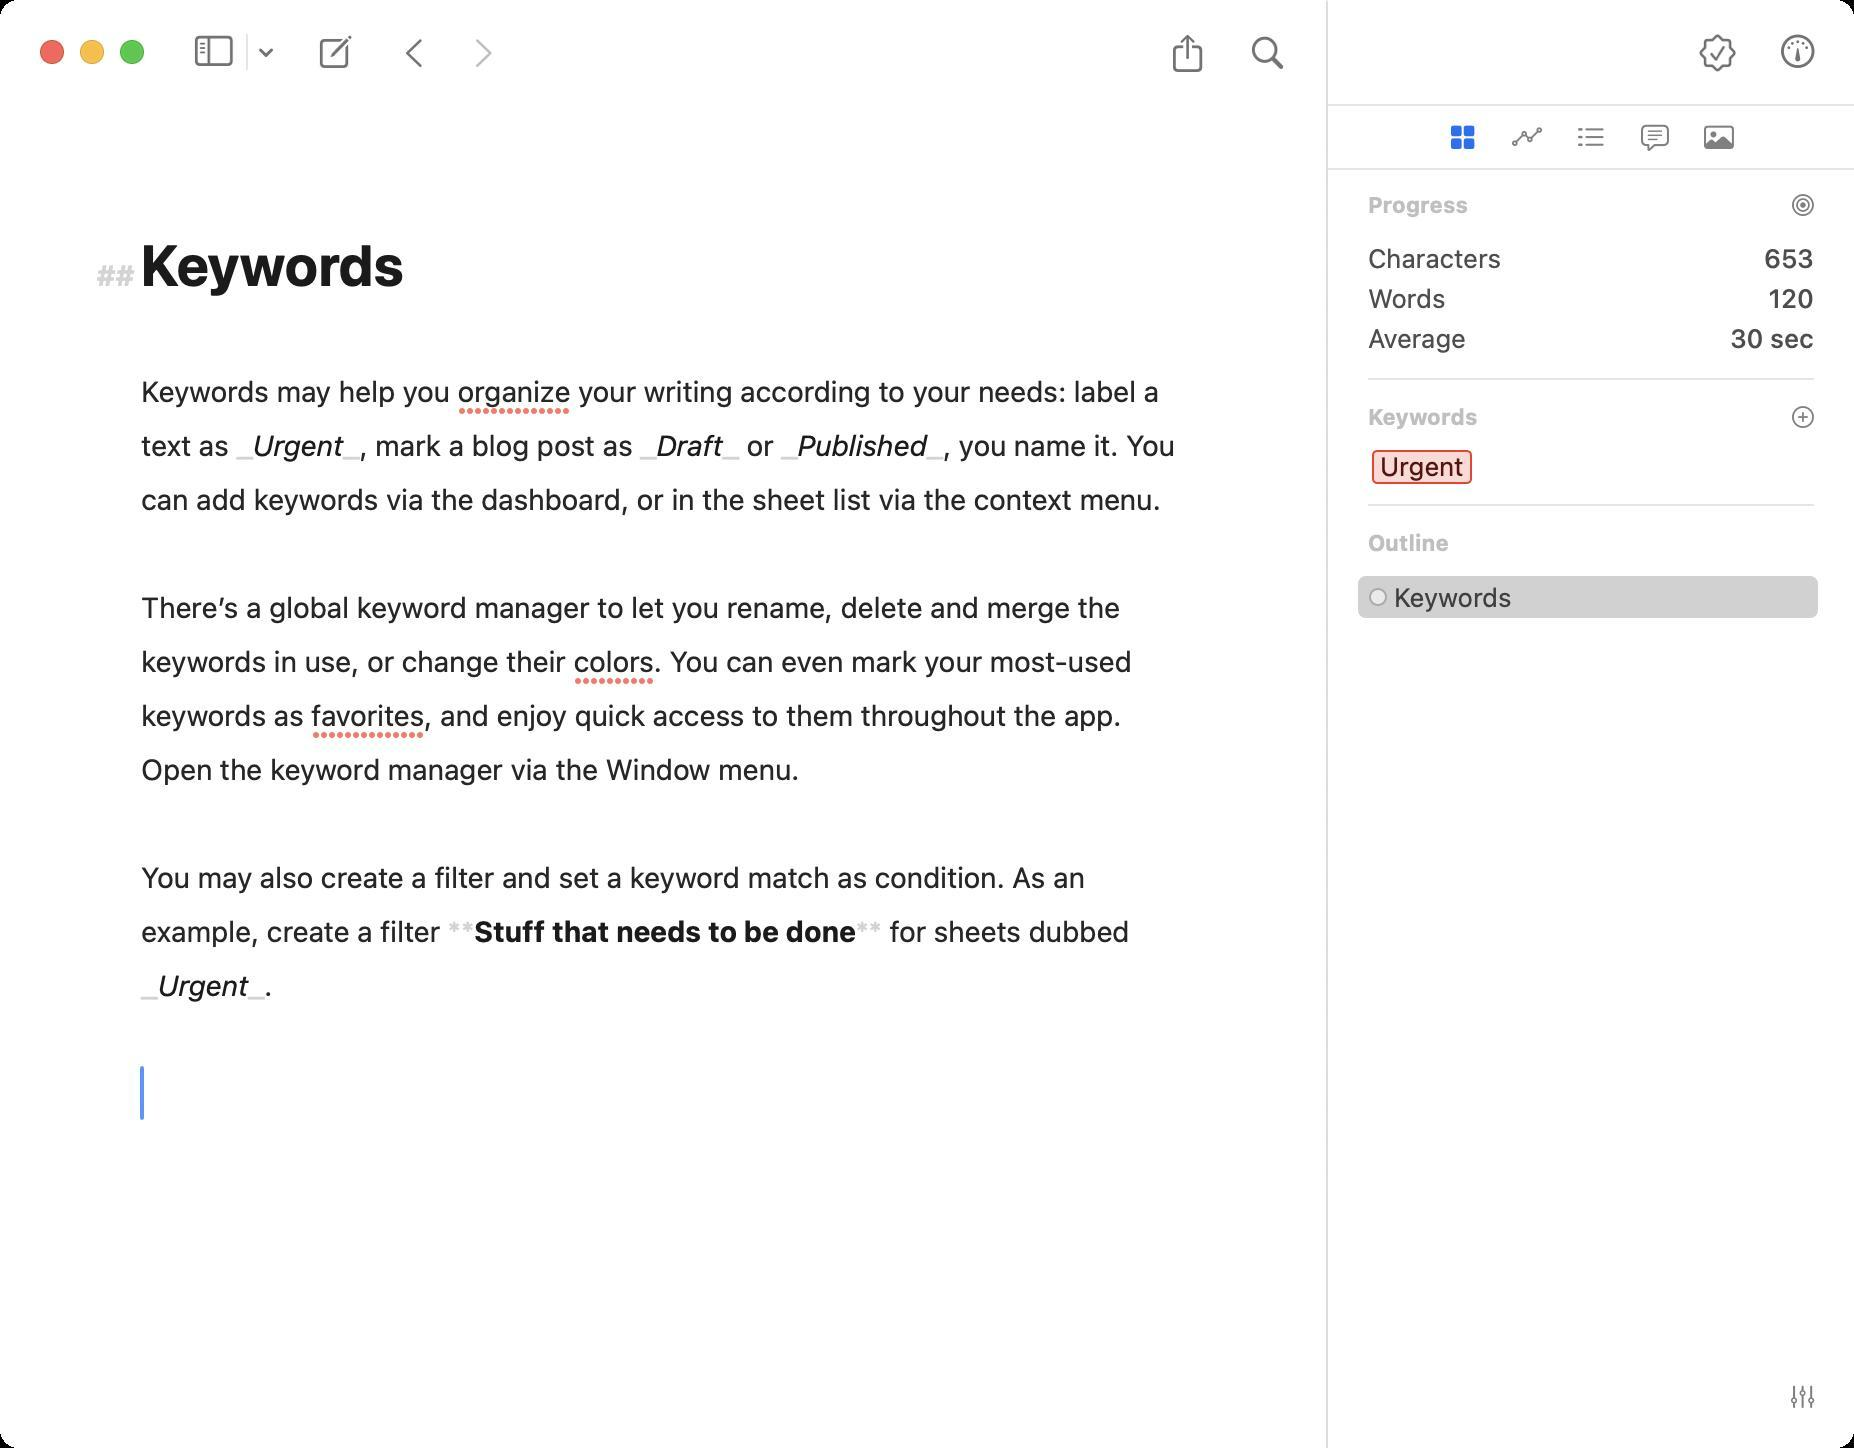
Accessibility tree:
{"name": "Finer_Details_▸_Keywords", "role": "AXWindow", "description": null, "role_description": "standard window", "value": null, "position": "463.00;138.00", "size": "927;724", "children": [{"name": null, "role": "AXGroup", "description": null, "role_description": "group", "value": null, "position": "0.00;0.00", "size": "927;724", "children": [{"name": null, "role": "AXGroup", "description": null, "role_description": "group", "value": null, "position": "0.00;0.00", "size": "663;724", "children": [{"name": null, "role": "AXGroup", "description": null, "role_description": "group", "value": null, "position": "0.00;0.00", "size": "663;724", "children": [{"name": null, "role": "AXGroup", "description": null, "role_description": "group", "value": null, "position": "0.00;0.00", "size": "663;724", "children": [{"name": null, "role": "AXScrollArea", "description": null, "role_description": "scroll area", "value": null, "position": "0.00;52.00", "size": "663;672", "children": [{"name": null, "role": "AXGroup", "description": null, "role_description": "group", "value": null, "position": "0.00;52.00", "size": "663;672", "children": [{"name": null, "role": "AXTextArea", "description": "Editor", "role_description": "text entry area", "value": "## Keywords\n\nKeywords may help you organize your writing according to your needs: label a text as _Urgent_, mark a blog post as _Draft_ or _Published_, you name it. You can add keywords via the dashboard, or in the sheet list via the context menu.\n\nThere’s a global keyword manager to let you rename, delete and merge the keywords in use, or change their colors. You can even mark your most-used keywords as favorites, and enjoy quick access to them throughout the app. Open the keyword manager via the Window menu.\n\nYou may also create a filter and set a keyword match as condition. As an example, create a filter **Stuff that needs to be done** for sheets dubbed _Urgent_.\n\n", "position": "0.50;72.00", "size": "662;530", "children": []}]}]}]}]}]}, {"name": null, "role": "AXUnknown", "description": "Dashboard", "role_description": "unknown", "value": null, "position": "664.00;0.00", "size": "263;724", "children": [{"name": null, "role": "AXScrollArea", "description": null, "role_description": "scroll area", "value": null, "position": "664.00;84.00", "size": "263;589", "children": [{"name": "Keywords", "role": "AXGroup", "description": null, "role_description": "group", "value": null, "position": "664.00;190.00", "size": "263;63", "children": [{"name": null, "role": "AXStaticText", "description": "Keywords", "role_description": "text", "value": null, "position": "684.00;193.00", "size": "186;31", "children": []}, {"name": "", "role": "AXButton", "description": "Add Favorite Keywords", "role_description": "button", "value": null, "position": "886.00;190.50", "size": "31;36", "children": []}, {"name": null, "role": "AXUnknown", "description": "Keywords", "role_description": "unknown", "value": null, "position": "682.00;225.00", "size": "227;17", "children": [{"name": null, "role": "AXTextField", "description": null, "role_description": "text field", "value": null, "position": "682.00;225.00", "size": "227;17", "children": []}]}]}, {"name": "Outline", "role": "AXGroup", "description": null, "role_description": "group", "value": null, "position": "664.00;253.00", "size": "263;69", "children": [{"name": "Outline", "role": "AXStaticText", "description": "", "role_description": "text", "value": null, "position": "684.00;256.00", "size": "212;31", "children": []}, {"name": null, "role": "AXRow", "description": null, "role_description": "table row", "value": null, "position": "679.00;288.00", "size": "230;21", "children": [{"name": null, "role": "AXCell", "description": "Keywords, Heading", "role_description": "cell", "value": null, "position": "685.00;288.00", "size": "218;21", "children": [{"name": null, "role": "AXUnknown", "description": "Keywords, Heading", "role_description": "unknown", "value": null, "position": "679.00;288.00", "size": "230;21", "children": [{"name": null, "role": "AXStaticText", "description": null, "role_description": "text", "value": "Keywords", "position": "695.00;290.50", "size": "63;16", "children": []}]}]}]}]}, {"name": "Progress", "role": "AXGroup", "description": null, "role_description": "group", "value": null, "position": "664.00;84.00", "size": "263;106", "children": [{"name": null, "role": "AXStaticText", "description": "Progress", "role_description": "text", "value": null, "position": "684.00;87.00", "size": "186;31", "children": []}, {"name": "", "role": "AXButton", "description": null, "role_description": "button", "value": null, "position": "886.00;84.50", "size": "31;36", "children": []}, {"name": null, "role": "AXRow", "description": null, "role_description": "table row", "value": null, "position": "678.00;119.00", "size": "235;20", "children": [{"name": null, "role": "AXCell", "description": null, "role_description": "cell", "value": null, "position": "684.00;119.00", "size": "223;20", "children": [{"name": null, "role": "AXStaticText", "description": null, "role_description": "text", "value": "Characters", "position": "682.00;121.00", "size": "71;16", "children": []}, {"name": null, "role": "AXStaticText", "description": null, "role_description": "text", "value": "653", "position": "880.00;121.00", "size": "29;16", "children": []}]}]}, {"name": null, "role": "AXRow", "description": null, "role_description": "table row", "value": null, "position": "678.00;139.00", "size": "235;20", "children": [{"name": null, "role": "AXCell", "description": null, "role_description": "cell", "value": null, "position": "684.00;139.00", "size": "223;20", "children": [{"name": null, "role": "AXStaticText", "description": null, "role_description": "text", "value": "Words", "position": "682.00;141.00", "size": "43;16", "children": []}, {"name": null, "role": "AXStaticText", "description": null, "role_description": "text", "value": "120", "position": "882.00;141.00", "size": "27;16", "children": []}]}]}, {"name": null, "role": "AXRow", "description": null, "role_description": "table row", "value": null, "position": "678.00;159.00", "size": "235;20", "children": [{"name": null, "role": "AXCell", "description": null, "role_description": "cell", "value": null, "position": "684.00;159.00", "size": "223;20", "children": [{"name": null, "role": "AXStaticText", "description": null, "role_description": "text", "value": "Average", "position": "682.00;161.00", "size": "54;16", "children": []}, {"name": null, "role": "AXStaticText", "description": null, "role_description": "text", "value": "30 sec", "position": "863.00;161.00", "size": "46;16", "children": []}]}]}]}]}, {"name": "", "role": "AXButton", "description": "Settings", "role_description": "button", "value": null, "position": "894.00;676.50", "size": "15;43", "children": []}, {"name": "", "role": "AXCheckBox", "description": "Overview", "role_description": "toggle button", "value": 1, "position": "716.50;53.00", "size": "30;31", "children": []}, {"name": "", "role": "AXCheckBox", "description": "Progress", "role_description": "toggle button", "value": 0, "position": "748.50;53.50", "size": "30;29", "children": []}, {"name": "", "role": "AXCheckBox", "description": "Outline", "role_description": "toggle button", "value": 0, "position": "780.50;54.50", "size": "30;28", "children": []}, {"name": "", "role": "AXCheckBox", "description": "Annotations", "role_description": "toggle button", "value": 0, "position": "812.50;52.00", "size": "30;33", "children": []}, {"name": "", "role": "AXCheckBox", "description": "Attachments", "role_description": "toggle button", "value": 0, "position": "844.50;53.00", "size": "30;31", "children": []}]}]}, {"name": null, "role": "AXToolbar", "description": null, "role_description": "toolbar", "value": null, "position": "0.00;0.00", "size": "927;52", "children": [{"name": null, "role": "AXGroup", "description": null, "role_description": "group", "value": null, "position": "87.00;0.00", "size": "60;52", "children": [{"name": "", "role": "AXButton", "description": "Toggle Sidebars", "role_description": "button", "value": null, "position": "85.00;6.00", "size": "44;40", "children": []}, {"name": "", "role": "AXButton", "description": "drop down", "role_description": "button", "value": null, "position": "116.00;7.00", "size": "34;40", "children": []}]}, {"name": null, "role": "AXButton", "description": "New Sheet", "role_description": "button", "value": null, "position": "147.00;0.00", "size": "41;52", "children": []}, {"name": null, "role": "AXGroup", "description": null, "role_description": "group", "value": null, "position": "188.00;0.00", "size": "73;52", "children": [{"name": "", "role": "AXButton", "description": "Go back", "role_description": "button", "value": null, "position": "191.00;11.00", "size": "34;31", "children": []}, {"name": "", "role": "AXButton", "description": "Go forward", "role_description": "button", "value": null, "position": "224.00;11.00", "size": "34;31", "children": []}]}, {"name": null, "role": "AXButton", "description": "Export", "role_description": "button", "value": null, "position": "574.00;0.00", "size": "40;52", "children": []}, {"name": null, "role": "AXGroup", "description": null, "role_description": "group", "value": null, "position": "614.00;0.00", "size": "225;52", "children": [{"name": "", "role": "AXCheckBox", "description": "Find", "role_description": "toggle button", "value": 0, "position": "612.00;6.00", "size": "44;40", "children": []}]}, {"name": null, "role": "AXButton", "description": "Revision", "role_description": "button", "value": null, "position": "839.00;0.00", "size": "40;52", "children": []}, {"name": null, "role": "AXButton", "description": "Dashboard", "role_description": "button", "value": null, "position": "879.00;0.00", "size": "40;52", "children": []}]}, {"name": null, "role": "AXButton", "description": null, "role_description": "close button", "value": null, "position": "19.00;18.00", "size": "14;16", "children": []}, {"name": null, "role": "AXButton", "description": null, "role_description": "full screen button", "value": null, "position": "59.00;18.00", "size": "14;16", "children": [{"name": null, "role": "AXGroup", "description": null, "role_description": "group", "value": null, "position": "59.00;18.00", "size": "14;16", "children": [{"name": null, "role": "AXGroup", "description": null, "role_description": "group", "value": null, "position": "59.00;18.00", "size": "14;16", "children": []}]}]}, {"name": null, "role": "AXButton", "description": null, "role_description": "minimize button", "value": null, "position": "39.00;18.00", "size": "14;16", "children": []}]}